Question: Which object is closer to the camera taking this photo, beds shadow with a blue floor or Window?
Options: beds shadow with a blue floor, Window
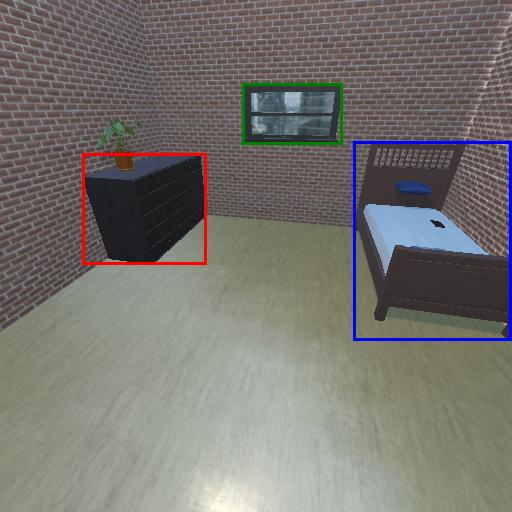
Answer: beds shadow with a blue floor